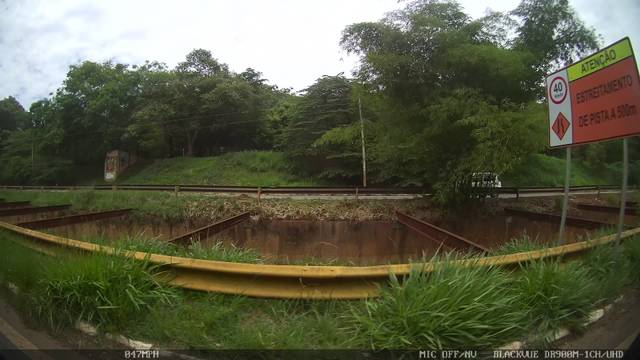
Region: Brazil
Coordinates: -16.665, -49.252